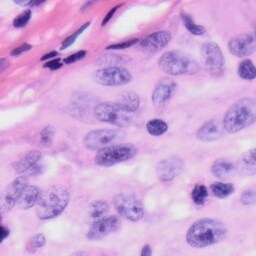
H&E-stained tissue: Skin